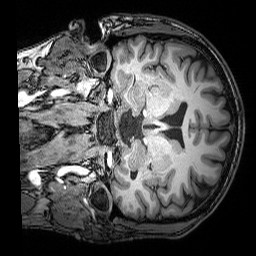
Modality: T1w
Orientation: coronal
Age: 26
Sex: male
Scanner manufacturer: siemens
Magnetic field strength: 3 T
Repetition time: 2.53 s
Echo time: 0.00388 s